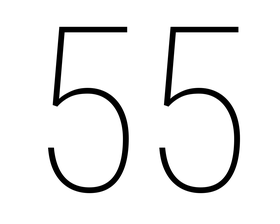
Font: Roboto_Condensed_Thin